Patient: sex M, age 58
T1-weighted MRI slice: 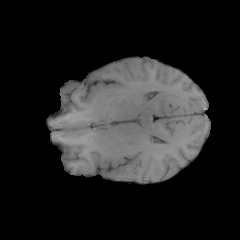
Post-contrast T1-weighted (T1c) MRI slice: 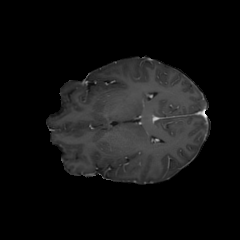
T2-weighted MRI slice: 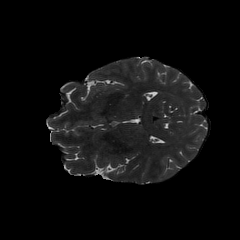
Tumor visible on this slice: no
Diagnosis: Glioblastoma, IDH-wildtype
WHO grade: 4